Question: I'm trying to use Matlab for some data plotting. In particular I need to plot a series of lines, some times given two points belonging to it, some times given the orthogonal vector.
I've used the following to obtain the plot of the line:
1. Line given two points A = [A(1), A(2)] B = [B(1), B(2)]: plot([A(1),B(1)],[A(2),B(2)])
2. Line given the vector W = [W(1), W(2)]': if( W(1) == 0 )
plot( [W(1), rand(1)] ,[W(2), W(2)])
else
plot([W(1), W(1) + (W(2)^2 / W(1))],[W(2),0])
end
where I'm calculating the intersection between the x-axis and the line using the second theorem of Euclid on the triangle rectangle formed by the vector W and the line.

My problem as you can see from the picture above is that the line will only be plotted between the two points and not on all the range of my axis.
I have 2 questions:
1. How can I have a line going across the whole axis range?
2. Is there a more easy and direct way (maybe a function?) to plot the line perpendicular to a vector? (An easier and more clean way to solve point 2 above.)
Thanks in advance.
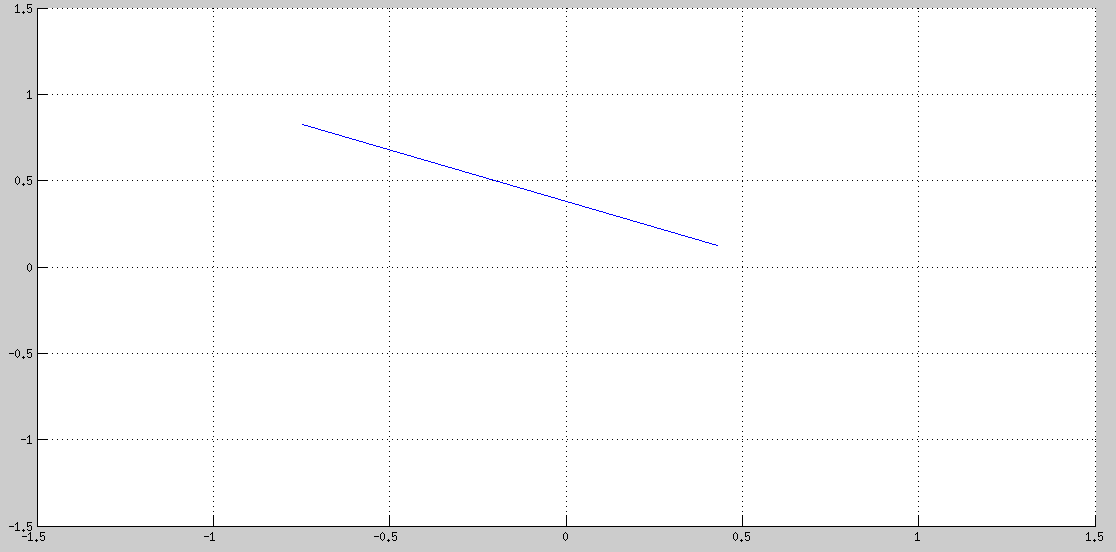
Answer: Do you know the bounds of your axis for displaying the plot? If so, you can specify the range of the plot with the 'axis([xmin, xmax, ymin, ymax])' function.
So, from your question, if you know the slope 'm' and intercept 'b', you can make sure your function plots the line across the whole window by specifying:
'''
plot([xmin, xmax], [m*xmin + b, m*xmax + b]);
axis([xmin, xmax, min(m*xmin+b, m*xmax+b), max(m*xmin+b, m*xmax+b)]);
'''
where 'xmin' and 'xmax' are values you specify as the range of your x-axis. This will make your line go from the corner of your plot to the other corner. If you want a buffer in the y-direction, then add one like so:
'''
buffer = 5; % for example, you set this to something that looks good.
axis([xmin, xmax, min(m*xmin+b, m*xmax+b)-buffer, max(m*xmin+b, m*xmax+b)+buffer]);
'''